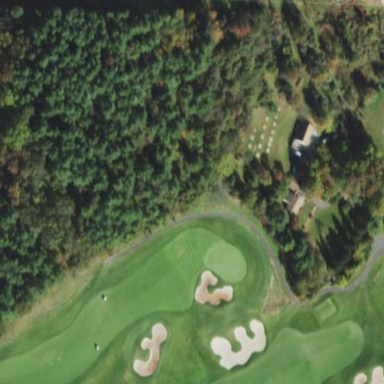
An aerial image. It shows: Scenic golf fairway.